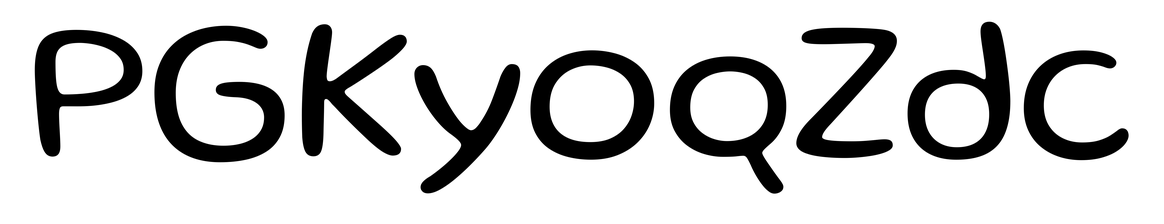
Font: Gluten_Light